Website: slack
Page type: billing-address
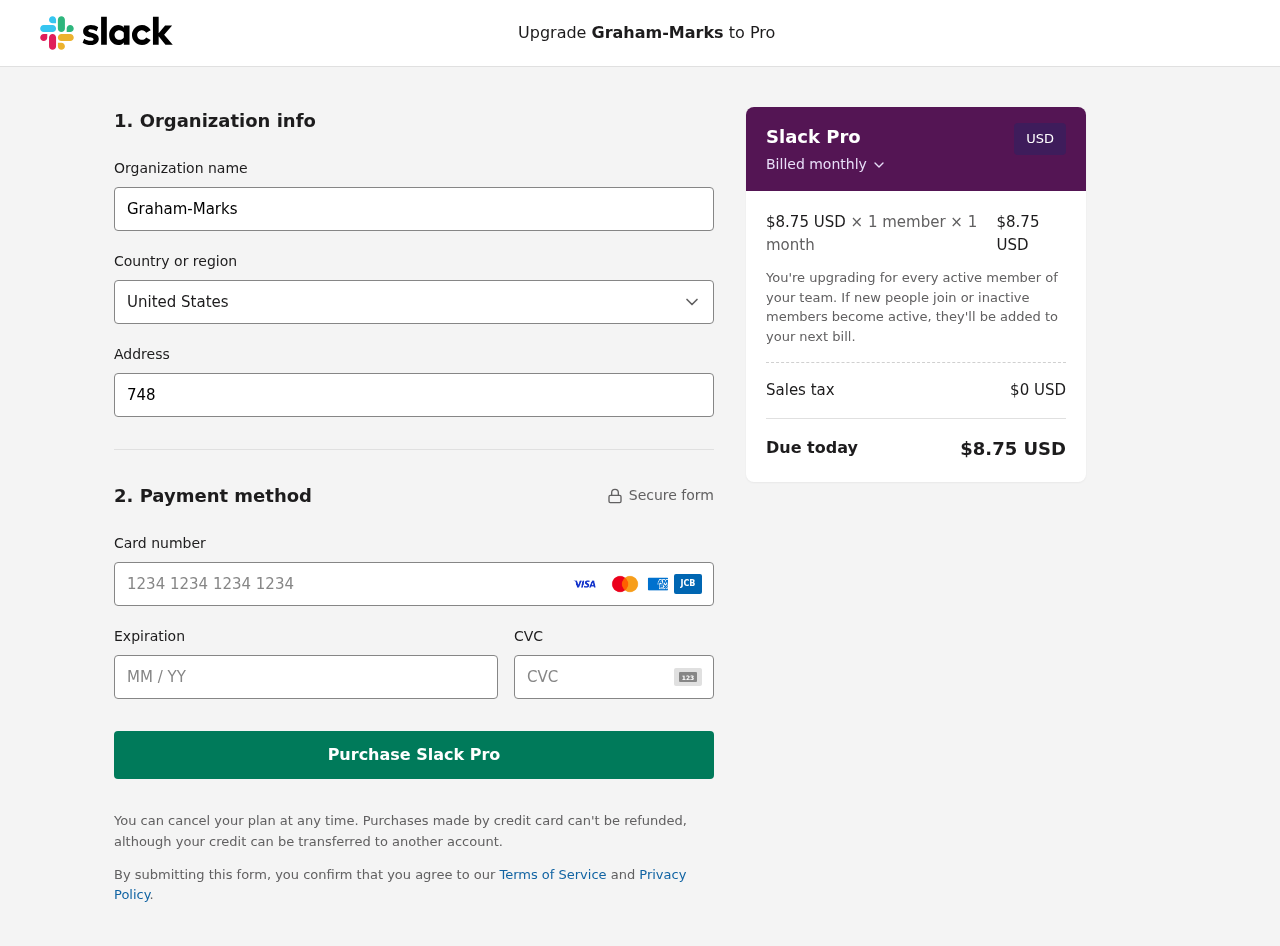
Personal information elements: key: PII_CARD_CVV
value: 8483
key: PII_CARD_EXPIRY
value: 05/27
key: PII_CARD_NUMBER
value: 3473 0185 1702 559
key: PII_COMPANY
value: Graham-Marks
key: PII_COUNTRY
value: United States
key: PII_STREET
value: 748 Humphrey Trail
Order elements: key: ORDER_PRICE_PER_MEMBER
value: $8.75 USD
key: ORDER_MEMBER_COUNT
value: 1
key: ORDER_MONTH_COUNT
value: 1
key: ORDER_SUBTOTAL
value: $8.75 USD
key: ORDER_TAX
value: $0
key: ORDER_TOTAL
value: $8.75 USD